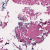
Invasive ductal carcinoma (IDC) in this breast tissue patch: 0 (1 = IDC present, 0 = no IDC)